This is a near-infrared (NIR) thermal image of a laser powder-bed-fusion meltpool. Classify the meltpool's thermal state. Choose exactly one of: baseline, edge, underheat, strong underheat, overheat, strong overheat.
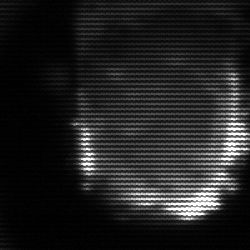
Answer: baseline